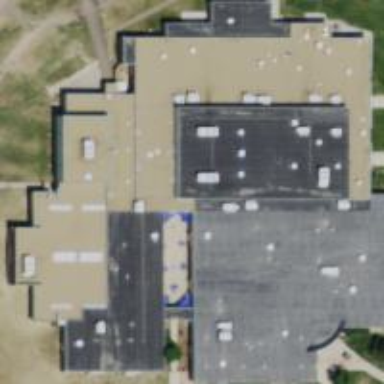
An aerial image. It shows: School building.